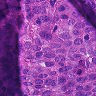
Metastatic tissue present: yes